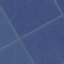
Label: AnnualCrop